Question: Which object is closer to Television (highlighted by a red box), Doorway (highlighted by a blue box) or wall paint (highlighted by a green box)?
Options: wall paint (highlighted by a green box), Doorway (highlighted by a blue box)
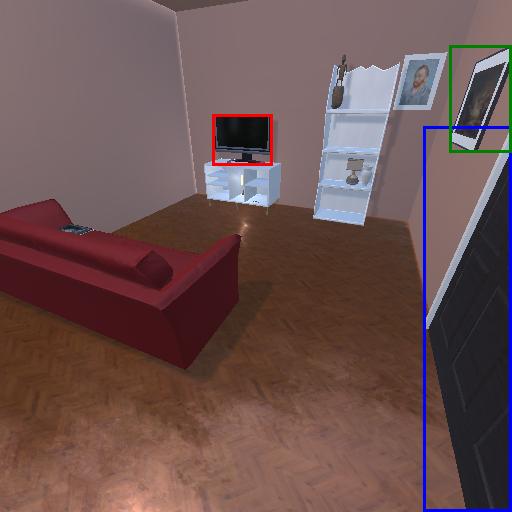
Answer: wall paint (highlighted by a green box)